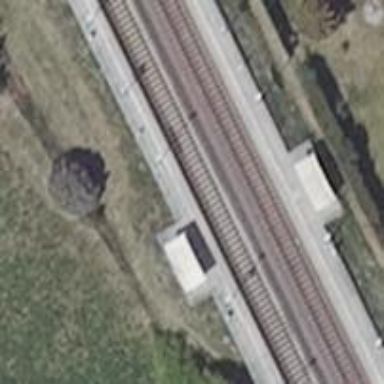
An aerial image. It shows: Railway stop with public transport stop position.